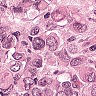
Metastatic tissue present: yes